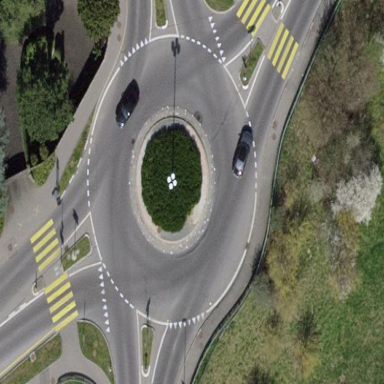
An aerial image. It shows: Secondary road with asphalt surface leading to roundabout.